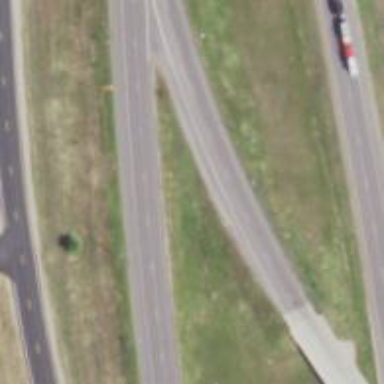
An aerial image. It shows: Expressway with asphalt surface classified as trunk highway.